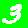
Digit: 3